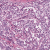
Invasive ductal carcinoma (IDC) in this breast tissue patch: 1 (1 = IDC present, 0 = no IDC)